Chest X-ray. View position: PA
Patient age: 70
Patient sex: M
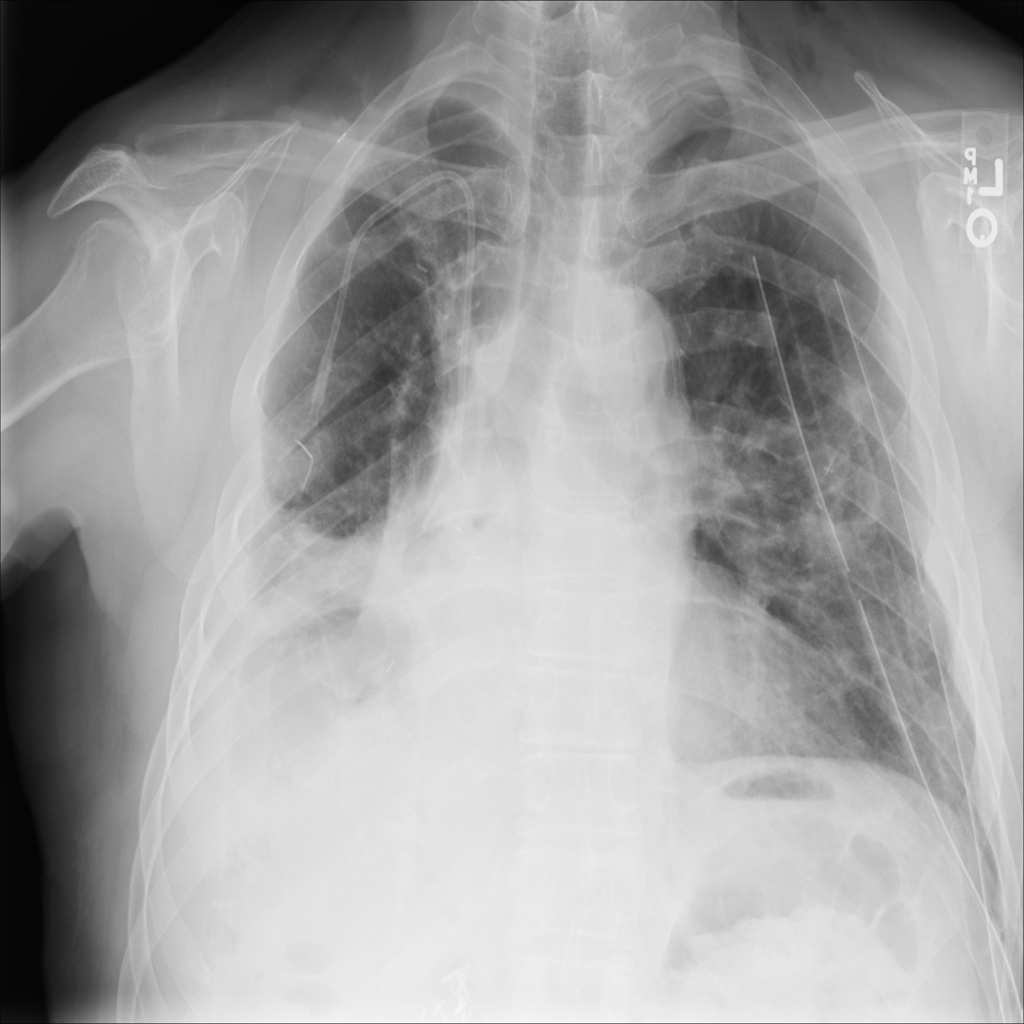
Finding: Pneumothorax